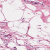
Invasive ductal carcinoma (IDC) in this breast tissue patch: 0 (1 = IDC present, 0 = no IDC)